Question: What does "e" mean in y-axis?
'''
ggplot(econdata, aes(x = Country, y = GDP_nom)) +
geom_bar(stat='identity', fill = "forest green") +
ylab("GDP (nominal)")
'''

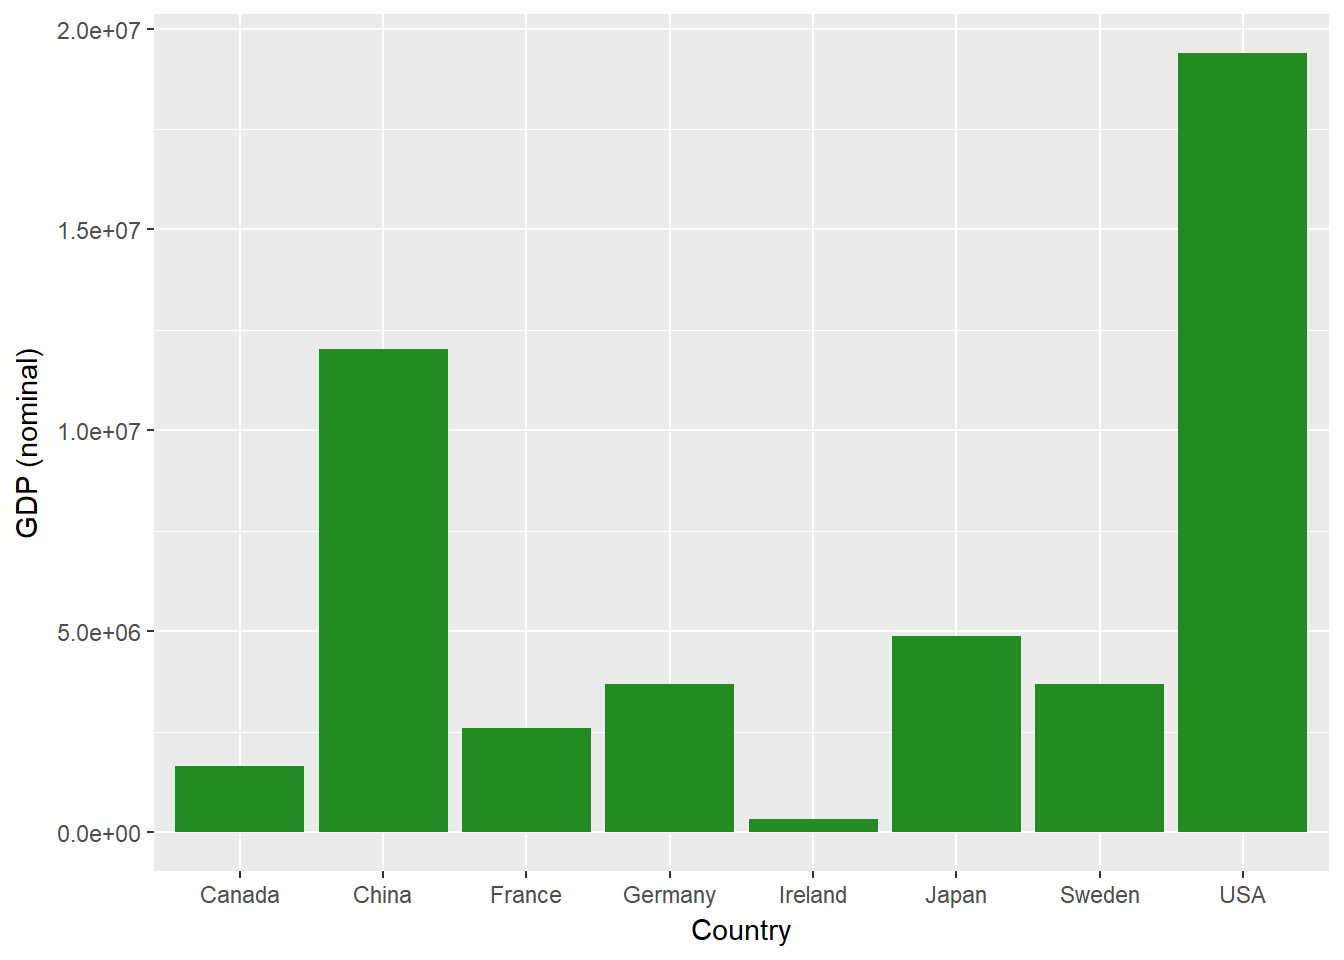
Answer: The 'e' stands for '10^', it means that 1.5e7 = 1.5*10^7 = 15'000'000. This "e notation" is rather standard and is the programming version of the scientific notation (with 10 power something, see <URL>.
Not that you can define variable using this notation. e.g. for 1 million write 'x=1e6'